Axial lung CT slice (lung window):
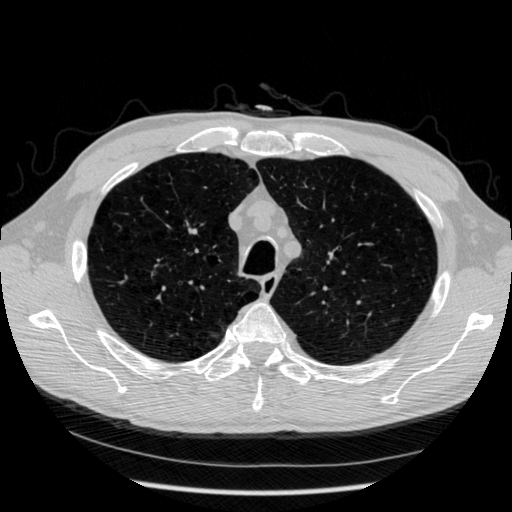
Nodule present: no